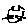
Label: cat